Question: I'm using Grocery Crud(1.4.1) with CI 2.1.4. The Grocery Crud worked in my local environment and our internal staging server. However, when we deployed the project to the live server, we ran into the performance issue. The pages which contains Grocery Crud loaded really slowly. Other pages (like login-check with db to login) is good for us. I have checked the "Network" panel in Chrome, looks like the Ajax calls like "ajax_list_info", "ajax_list" took a really long time to be completed (in our case is 30s). Please see the screenshot below:

I think there might be something with the live server configuration which blocked the Grocery Crud's performance. However, wanted to ask if anyone else has met this issue?
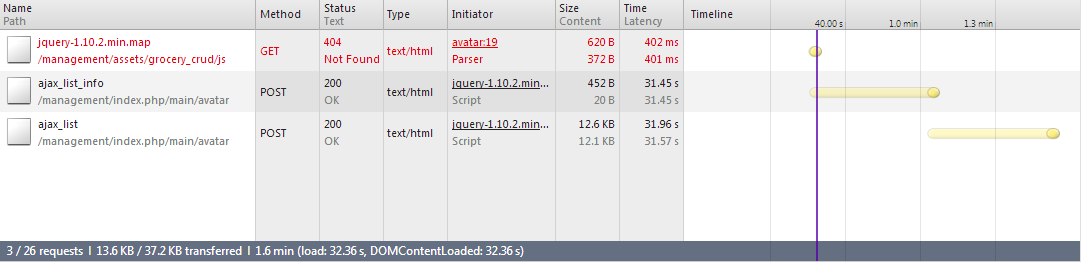
Answer: Thanks for the people who helped me with this issue. As I mentioned in the question, this issue does relate to our live server configuration. The PHP code:
'''
session_start();
'''
After we removed this line (we are using CodeIgniter's session library, so PHP session_start function is a redundant line in our code....), the application's performance was getting much better.
I'm new in PHP coding, and this one teaches me that if something slows the application performance, always look into the code you wrote first.
Thanks guys.